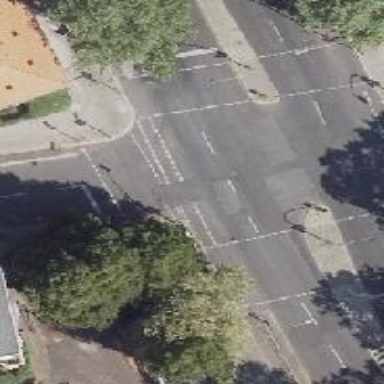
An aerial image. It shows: Cycle track with asphalt surface. There is kerb separating the track on the left side.